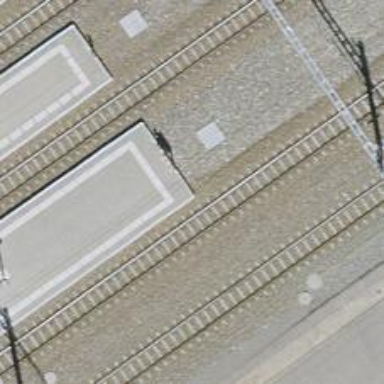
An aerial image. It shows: Close-up of railway platform edge.